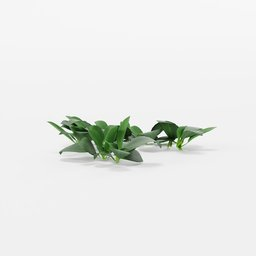
Label: nature